Question: I am using several the Parse SDK in my application, the application runs smoothly. However, I am using pods in my app for the first time, I have been able to successfully setup and install cocoa pods in my project... i run the command 'pod install' and when I do that, I get 4 red Xcode warnings, totally unrelated to cocoa pods .. an Apple Match-O Linker Error that seems to be coming from a Twitter service handled by Parse... (odd, considering I am not doing anything with Twitter in my project although I am working with Facebook login)...

Anyway, I "clean" the project and the 4 red warnings go away, I then build and boom, they are back! :S
This is a problem that happens ONLY when I 'pod install' and after, closing Xcode and coming back in does not fix the problem... can someone tell me what is going on here? Or how I can resolve this?
Thanks
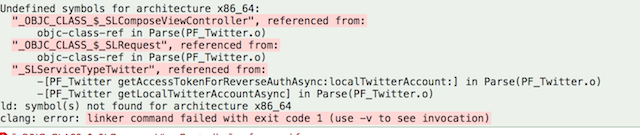
Answer: Fixed my problem by adding the "Social.framework" to my project.